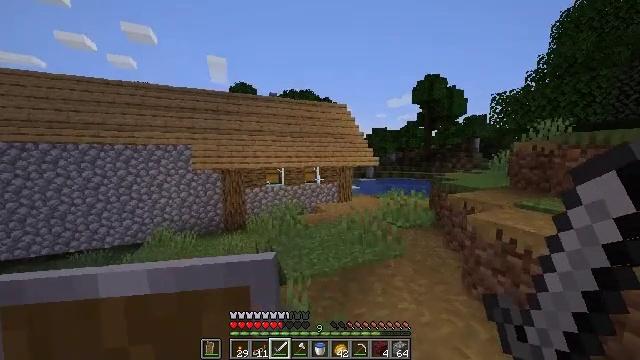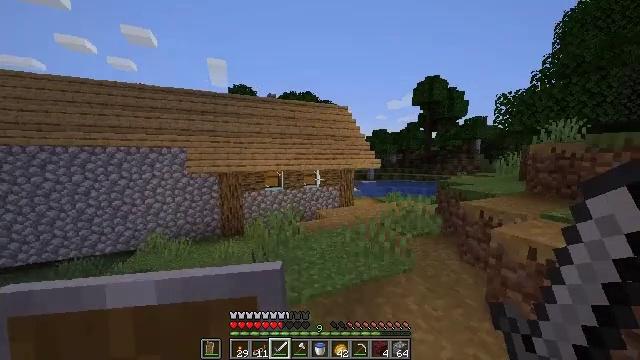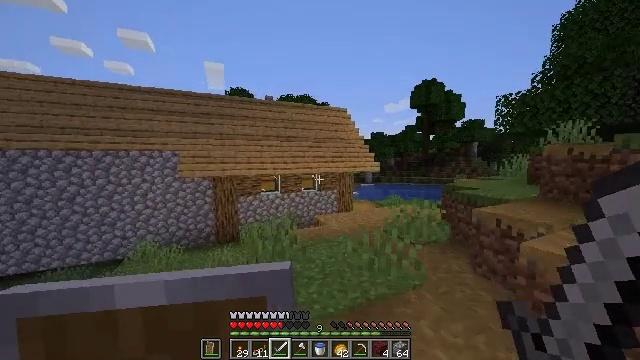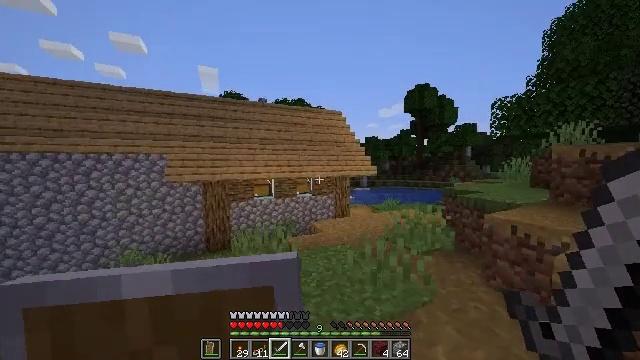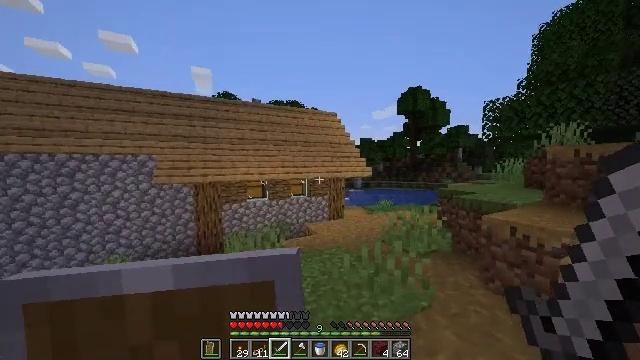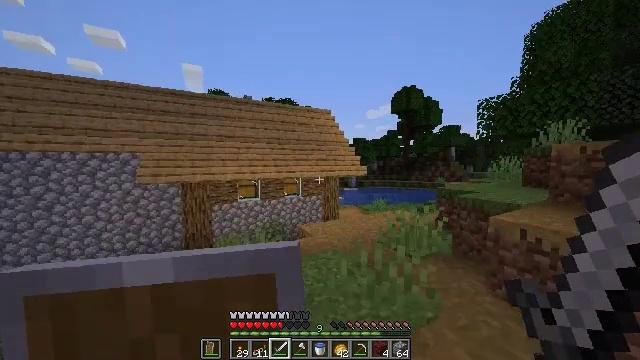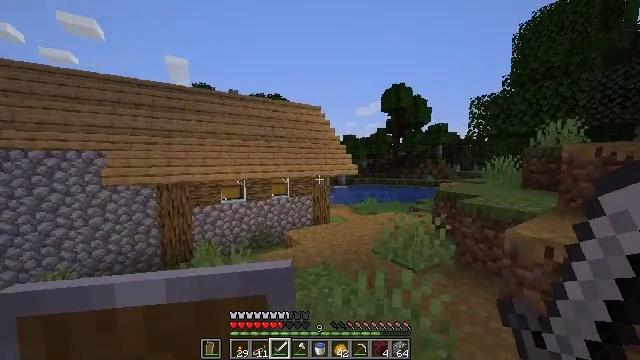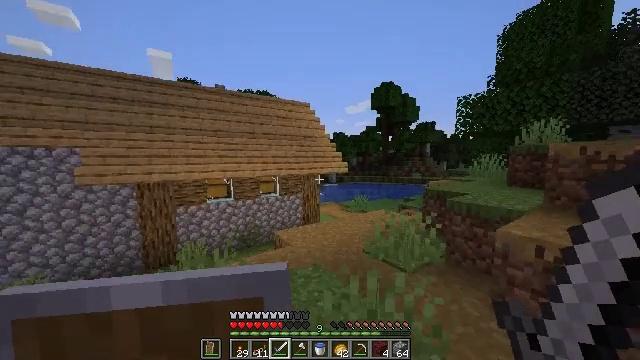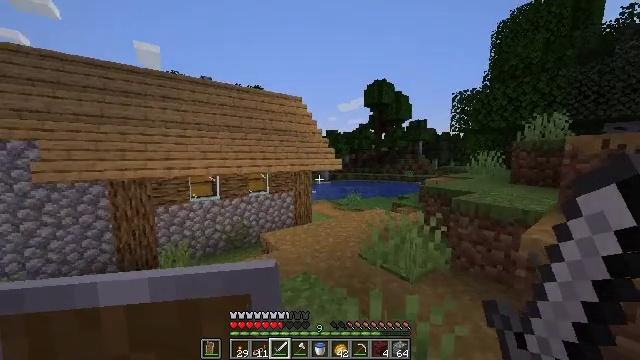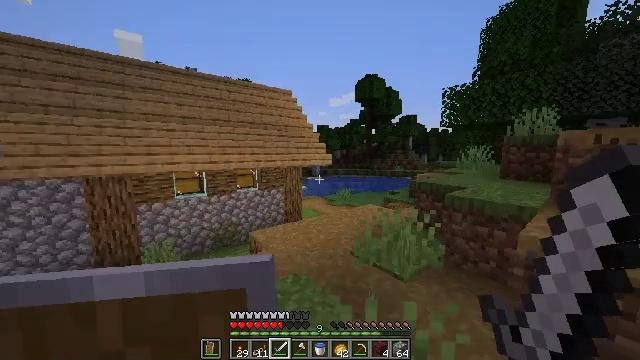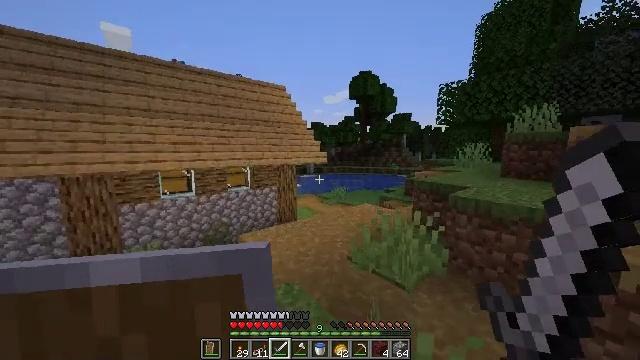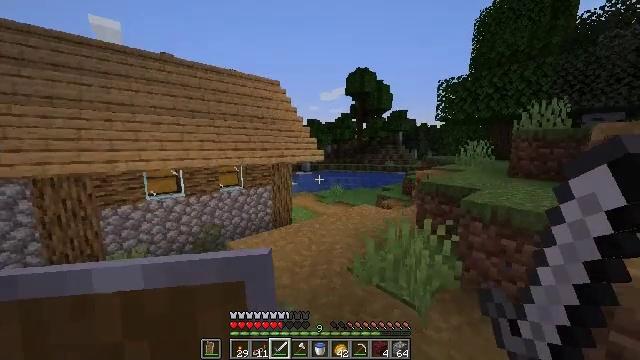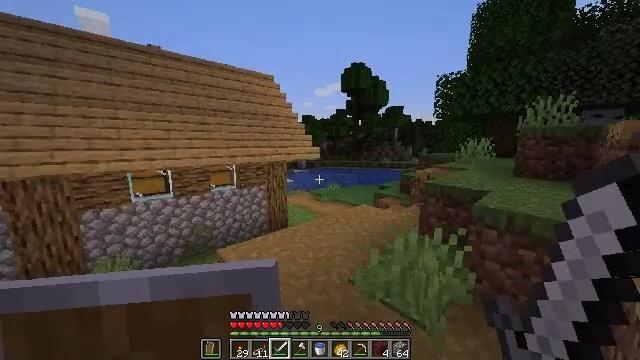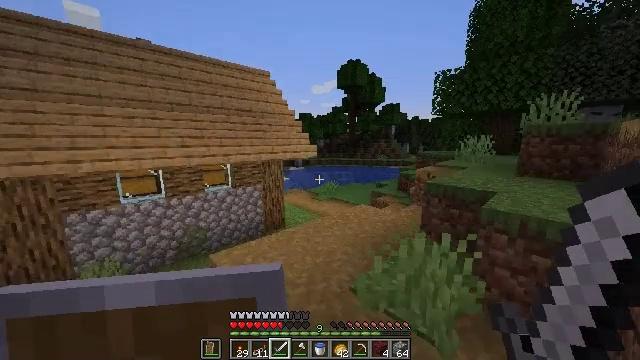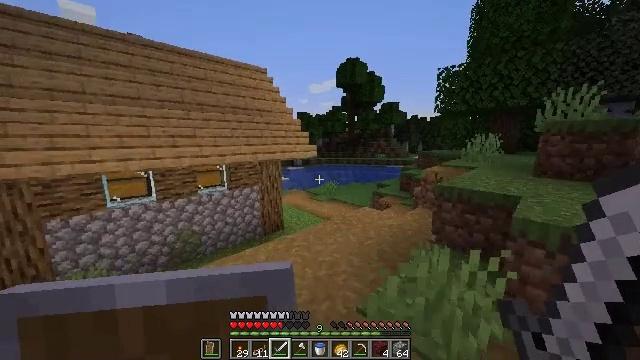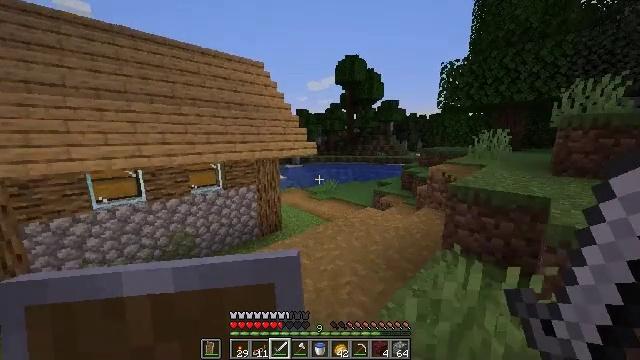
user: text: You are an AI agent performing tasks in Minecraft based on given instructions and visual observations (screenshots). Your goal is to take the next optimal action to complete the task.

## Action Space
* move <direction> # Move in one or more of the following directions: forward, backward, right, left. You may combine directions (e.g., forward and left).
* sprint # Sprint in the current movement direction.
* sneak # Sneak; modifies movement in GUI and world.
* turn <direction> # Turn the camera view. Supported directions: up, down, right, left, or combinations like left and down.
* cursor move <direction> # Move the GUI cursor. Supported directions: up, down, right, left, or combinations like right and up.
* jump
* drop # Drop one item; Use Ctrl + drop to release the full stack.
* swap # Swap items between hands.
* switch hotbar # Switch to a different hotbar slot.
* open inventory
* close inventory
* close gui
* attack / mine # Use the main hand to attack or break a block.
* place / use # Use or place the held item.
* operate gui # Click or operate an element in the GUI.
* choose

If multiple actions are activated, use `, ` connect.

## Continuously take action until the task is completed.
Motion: motion action
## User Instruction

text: Craft a comparator.
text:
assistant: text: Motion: move forward
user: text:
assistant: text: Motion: move forward
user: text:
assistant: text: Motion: move forward, turn right
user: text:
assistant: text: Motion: move forward, turn right
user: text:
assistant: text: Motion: move forward, turn right
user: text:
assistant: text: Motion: move forward, turn right
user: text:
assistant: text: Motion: move forward, turn right
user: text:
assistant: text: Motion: move forward, turn right
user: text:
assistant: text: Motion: move forward, turn right and down
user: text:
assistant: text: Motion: move forward, turn right
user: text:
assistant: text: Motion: move forward, turn right
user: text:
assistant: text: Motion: move forward, turn right
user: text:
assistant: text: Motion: move forward
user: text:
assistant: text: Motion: move forward
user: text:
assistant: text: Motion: move forward
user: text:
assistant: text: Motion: move forward
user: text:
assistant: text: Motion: move forward
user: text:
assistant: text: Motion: move forward
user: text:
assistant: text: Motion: move forward
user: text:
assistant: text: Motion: move forward
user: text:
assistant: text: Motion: move forward, turn down
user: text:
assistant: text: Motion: move forward, turn down
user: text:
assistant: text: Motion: move forward
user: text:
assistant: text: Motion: move forward, turn down
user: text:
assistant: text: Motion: move forward
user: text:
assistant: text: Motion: move forward
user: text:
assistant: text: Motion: move forward
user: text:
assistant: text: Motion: move forward
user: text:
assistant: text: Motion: move forward, turn left
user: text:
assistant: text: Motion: move forward, turn left